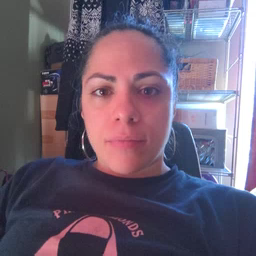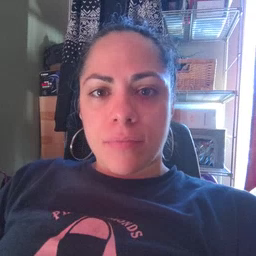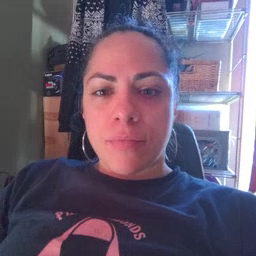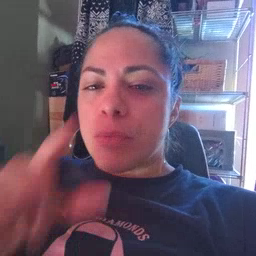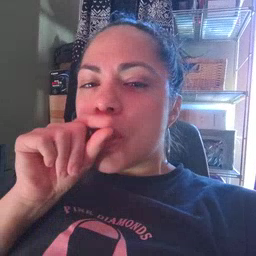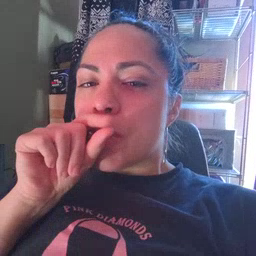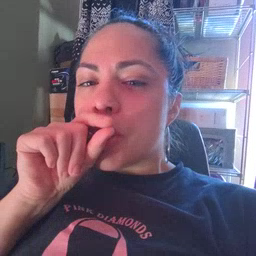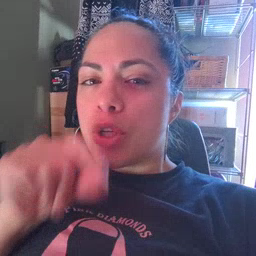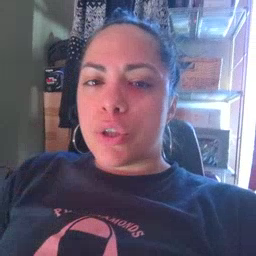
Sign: bird